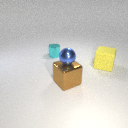
large yellow rubber cube to the right of small cyan metal cylinder